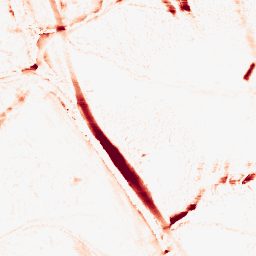
Category: morphological
Decomposition family: morphological_ellipse
Decomposition parameters: operation: opening
width: 10
height: 20
Upsampling method: quartic
Upsampling parameters: scale: 4
Upsampling scale: 4